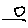
Label: moon